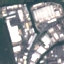
Label: Industrial